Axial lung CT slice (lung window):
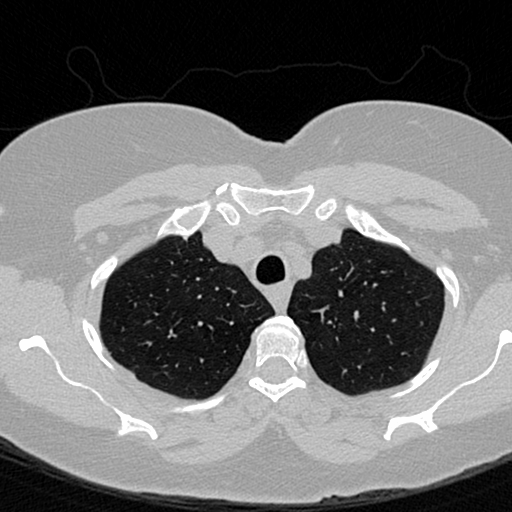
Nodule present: no